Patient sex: M
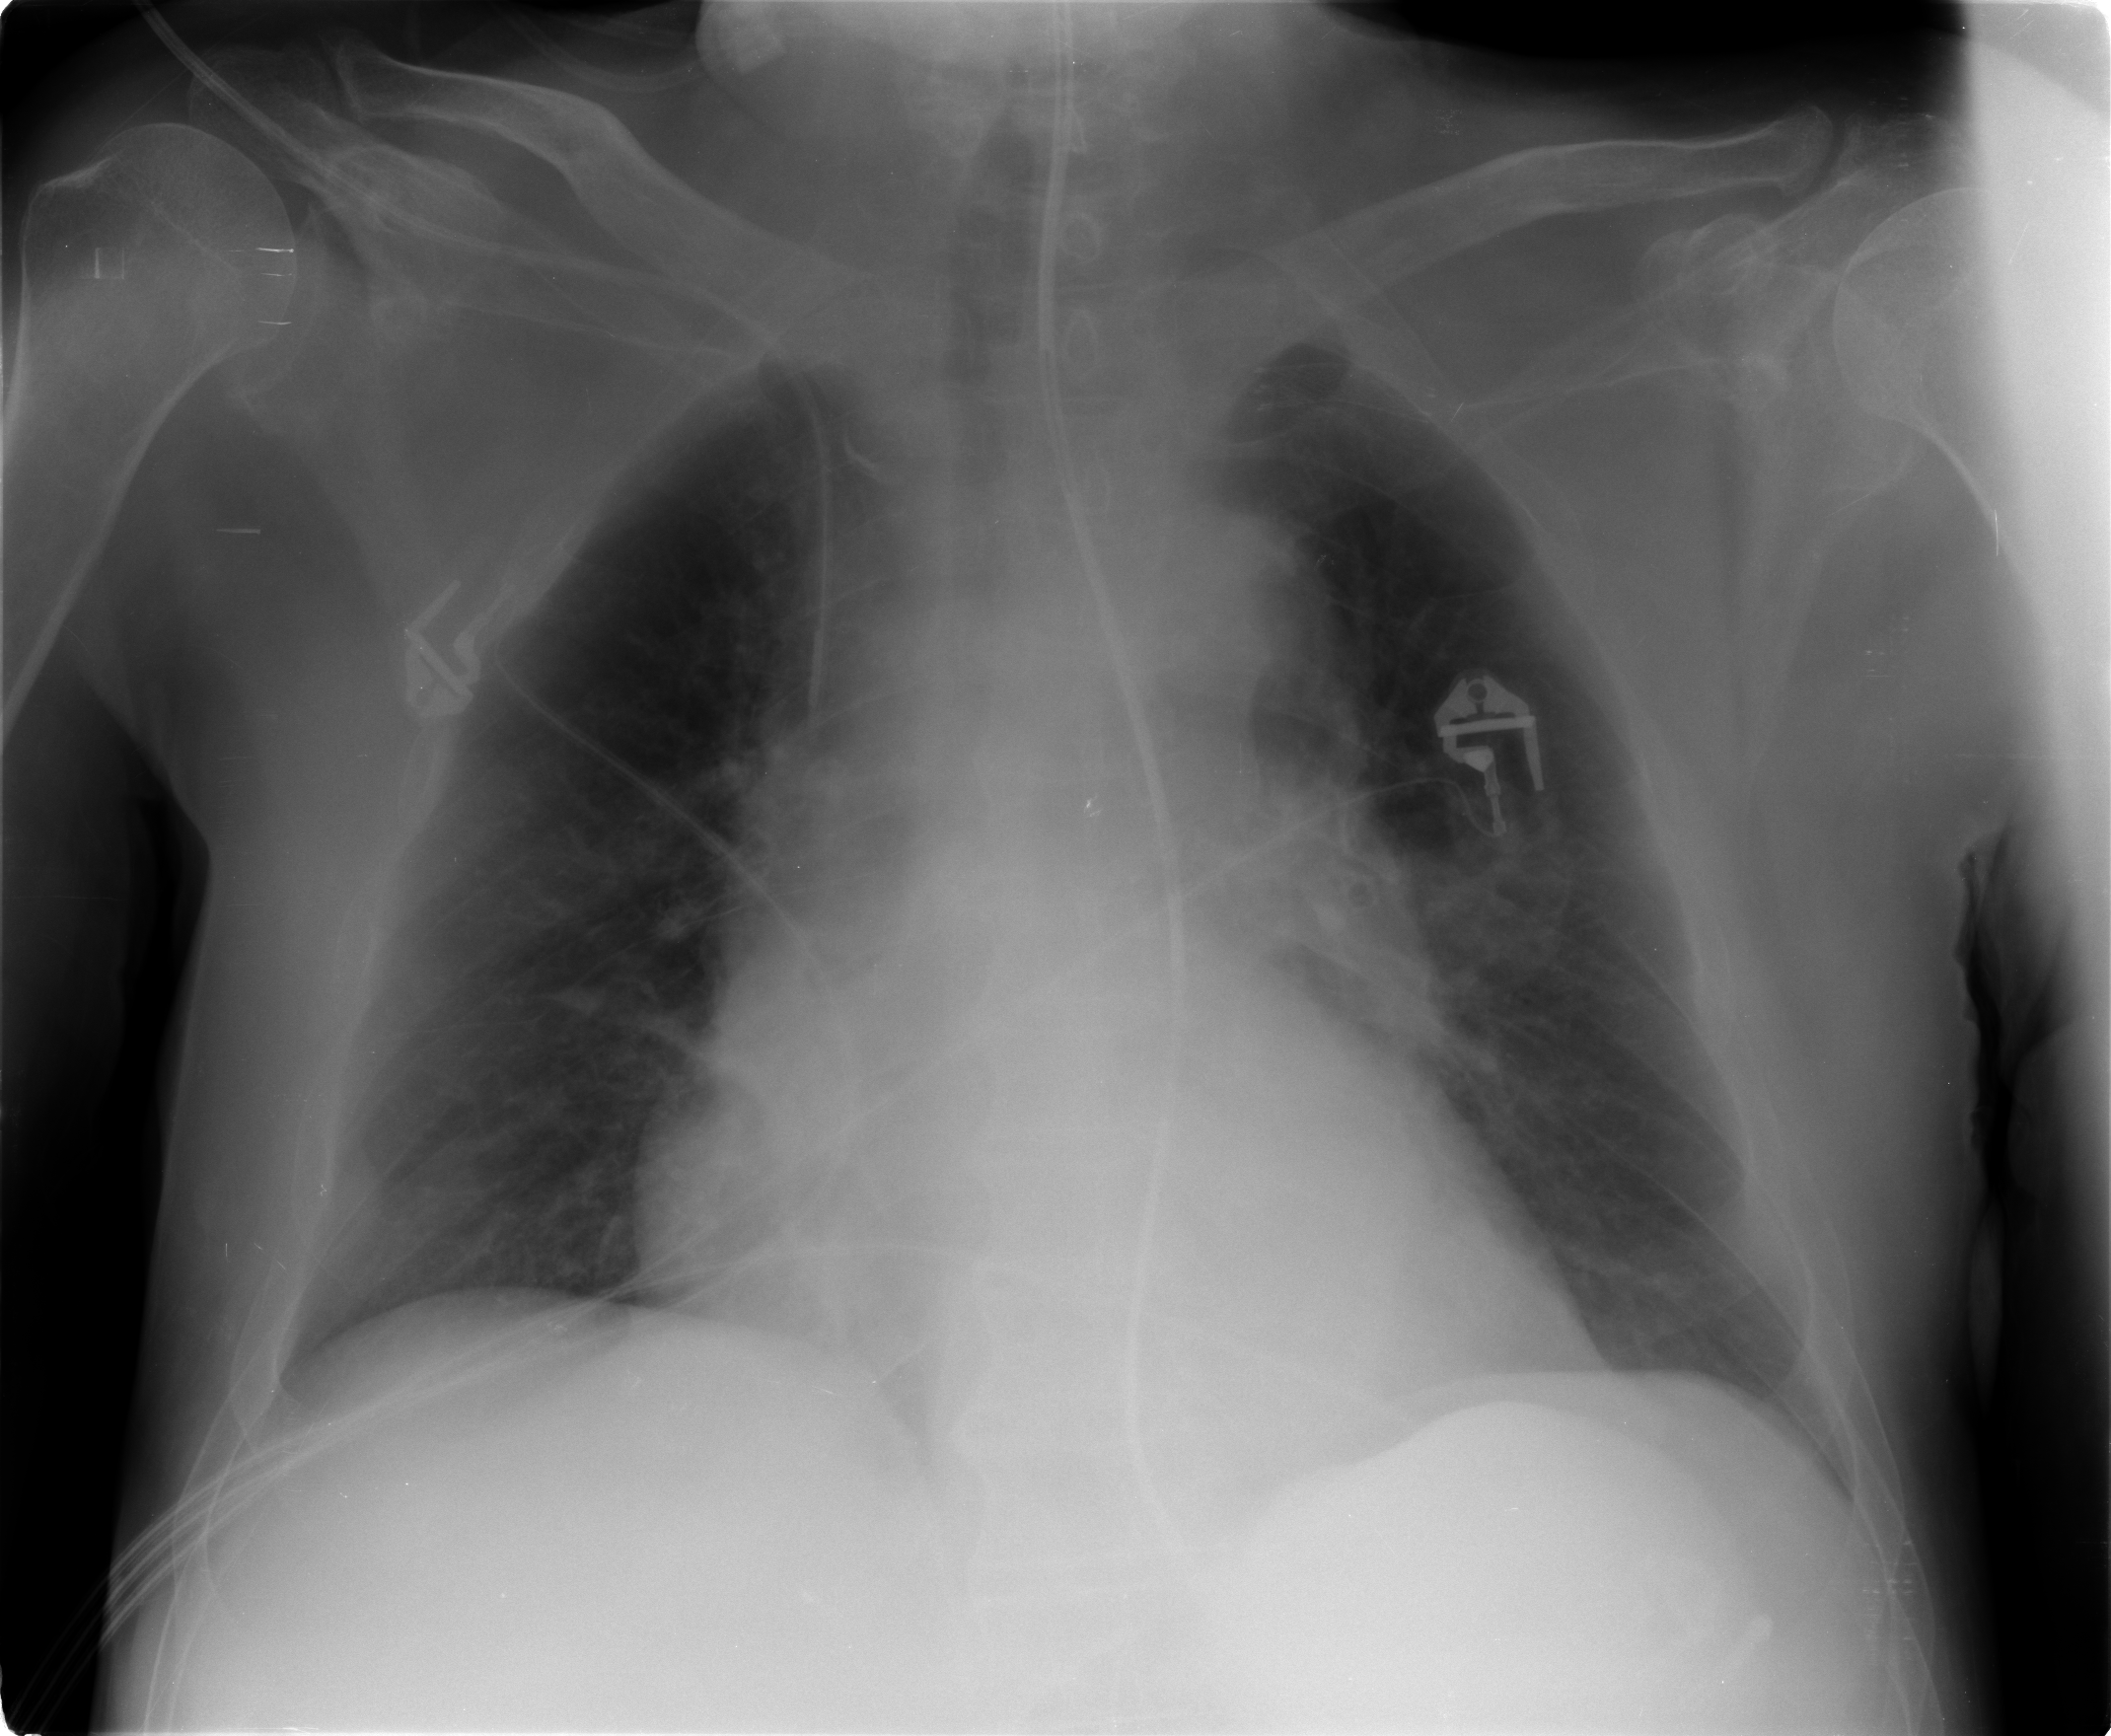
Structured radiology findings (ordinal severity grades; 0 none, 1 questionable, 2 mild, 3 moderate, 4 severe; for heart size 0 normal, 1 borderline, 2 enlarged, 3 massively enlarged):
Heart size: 2
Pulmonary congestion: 1
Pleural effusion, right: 0
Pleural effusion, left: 0
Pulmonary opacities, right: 0
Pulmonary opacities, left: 0
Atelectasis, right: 0
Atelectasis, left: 0